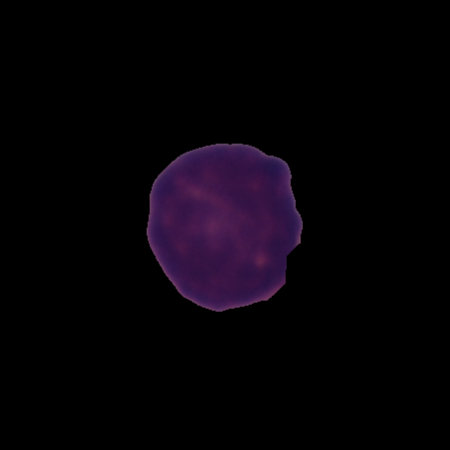
Label: healthy